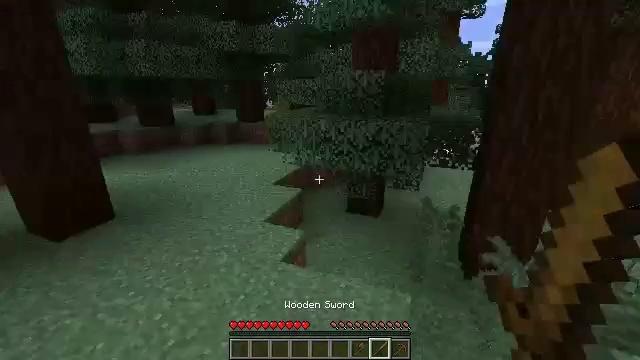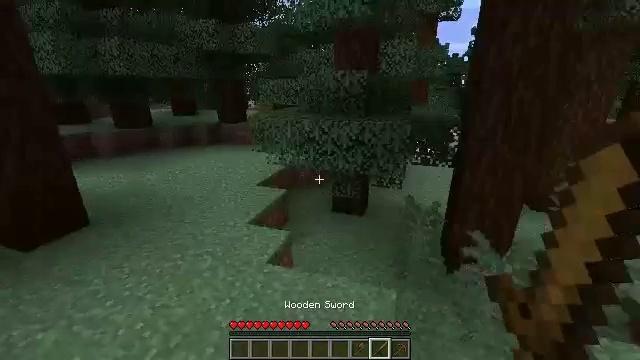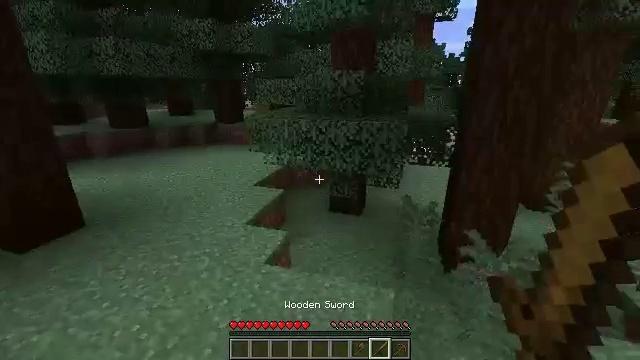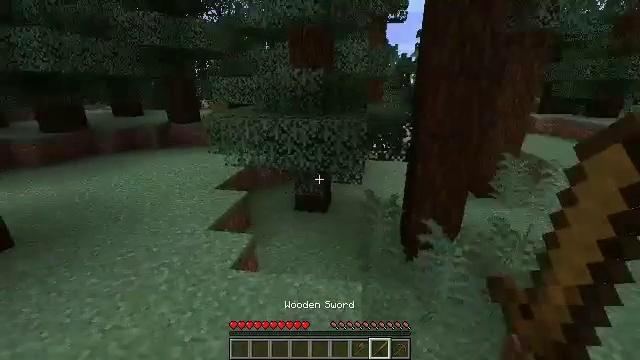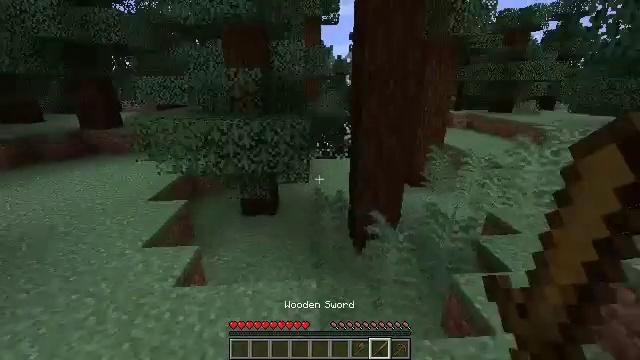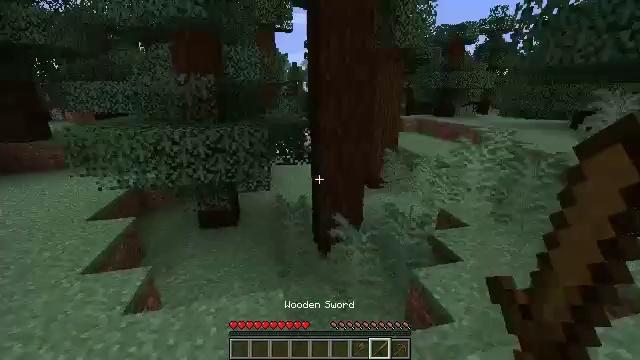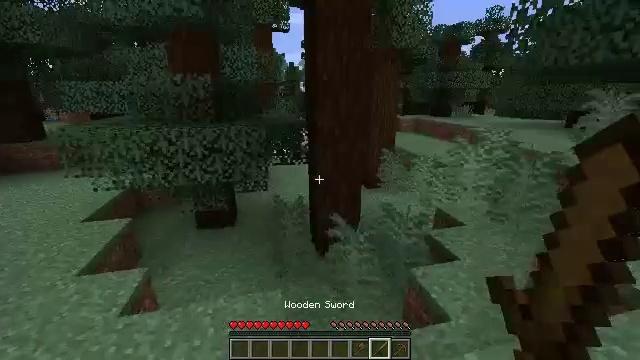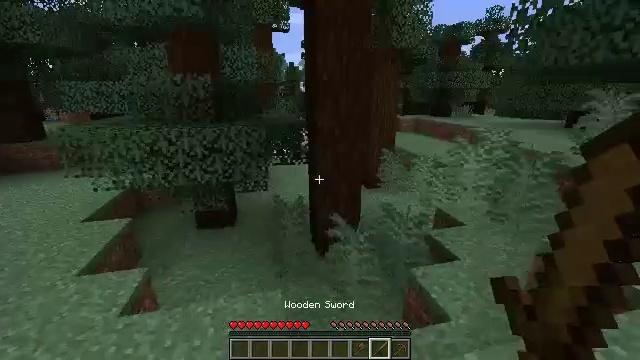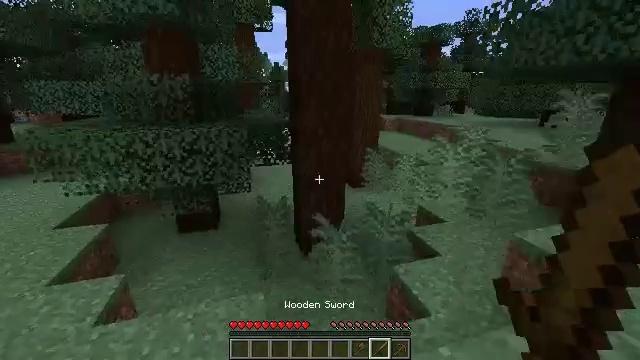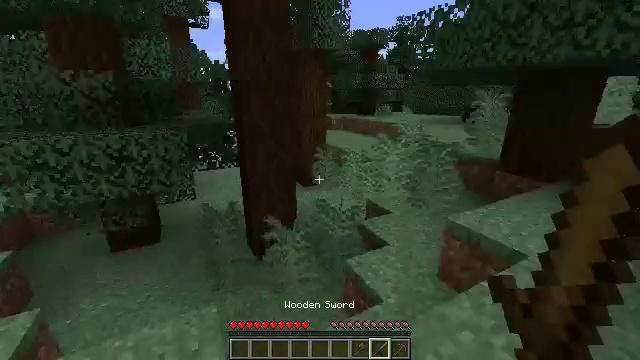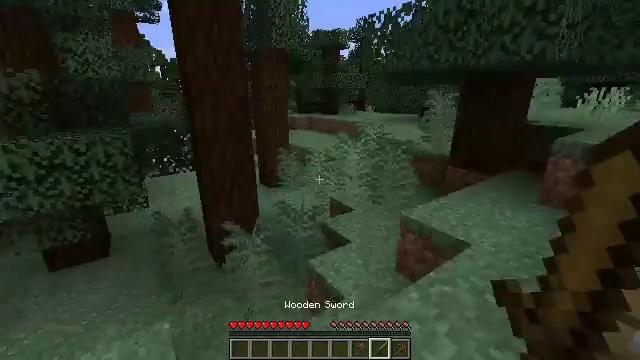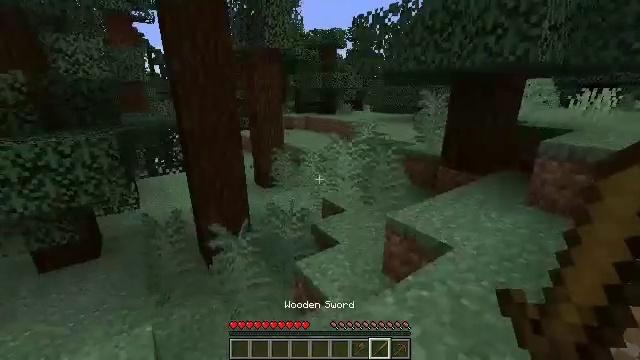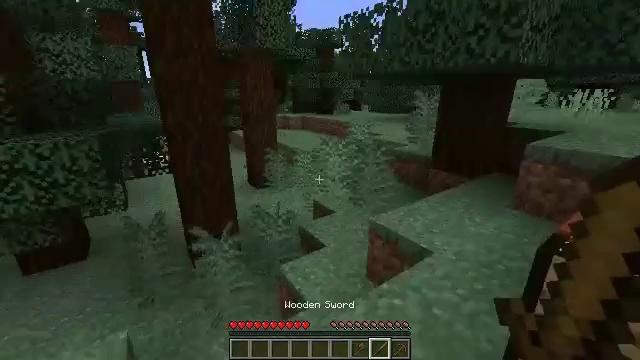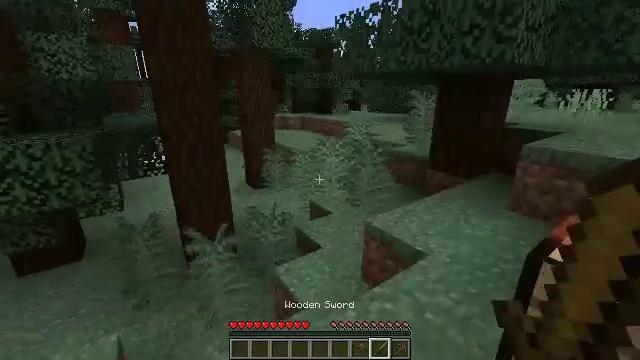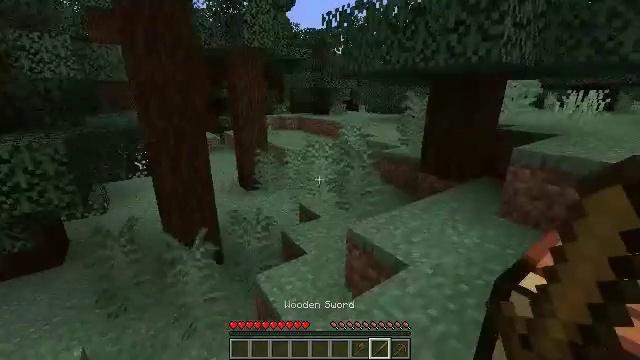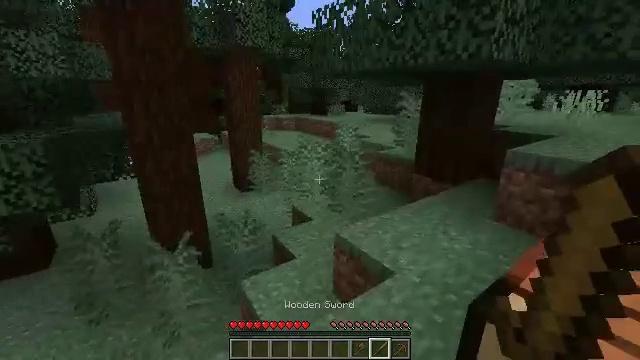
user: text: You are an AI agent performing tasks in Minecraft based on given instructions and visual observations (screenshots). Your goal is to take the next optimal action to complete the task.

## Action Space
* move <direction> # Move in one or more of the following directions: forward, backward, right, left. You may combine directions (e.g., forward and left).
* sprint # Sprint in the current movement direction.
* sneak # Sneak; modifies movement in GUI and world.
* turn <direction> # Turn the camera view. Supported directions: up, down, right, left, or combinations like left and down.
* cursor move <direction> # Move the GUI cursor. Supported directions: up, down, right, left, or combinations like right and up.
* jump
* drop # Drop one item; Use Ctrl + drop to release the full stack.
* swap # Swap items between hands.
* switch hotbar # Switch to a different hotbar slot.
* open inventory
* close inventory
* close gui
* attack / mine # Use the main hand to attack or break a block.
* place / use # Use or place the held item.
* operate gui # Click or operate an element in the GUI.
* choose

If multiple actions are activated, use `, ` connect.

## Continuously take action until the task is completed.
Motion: motion action
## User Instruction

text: Kill mobs.
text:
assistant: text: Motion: turn right
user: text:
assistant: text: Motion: no_op
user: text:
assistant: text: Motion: turn right
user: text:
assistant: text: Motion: turn right
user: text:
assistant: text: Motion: turn right and up
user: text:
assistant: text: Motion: no_op
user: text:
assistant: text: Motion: no_op
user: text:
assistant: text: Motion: move right, turn right
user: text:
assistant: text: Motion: move right, turn right
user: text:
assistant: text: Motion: move right, turn right
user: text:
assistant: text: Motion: move right
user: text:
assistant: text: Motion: move forward and move right
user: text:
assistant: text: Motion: move forward and move right
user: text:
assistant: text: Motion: move forward and move right
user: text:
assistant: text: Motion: move forward and move right
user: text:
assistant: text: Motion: move forward
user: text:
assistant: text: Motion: move forward
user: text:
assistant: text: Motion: move forward
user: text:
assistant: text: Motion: move forward
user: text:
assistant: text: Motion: move forward
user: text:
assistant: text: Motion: move forward
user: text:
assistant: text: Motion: move forward, turn left
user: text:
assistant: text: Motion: move forward, sprint, turn left
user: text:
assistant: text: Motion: move forward, sprint, turn left
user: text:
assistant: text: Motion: move forward, sprint, turn left
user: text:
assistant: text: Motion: move forward, sprint, turn left
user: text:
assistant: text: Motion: move forward and move right, sprint, turn left
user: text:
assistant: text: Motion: move forward and move right, turn left
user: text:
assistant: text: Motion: move forward and move right
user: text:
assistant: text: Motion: move forward and move right